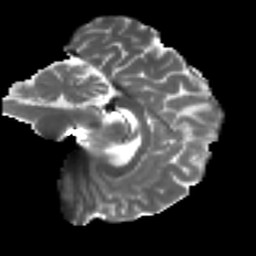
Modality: T2w
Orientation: sagittal
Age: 28
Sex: male
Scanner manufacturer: ge
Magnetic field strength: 3 T
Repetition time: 7.8 s
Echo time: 0.061 s